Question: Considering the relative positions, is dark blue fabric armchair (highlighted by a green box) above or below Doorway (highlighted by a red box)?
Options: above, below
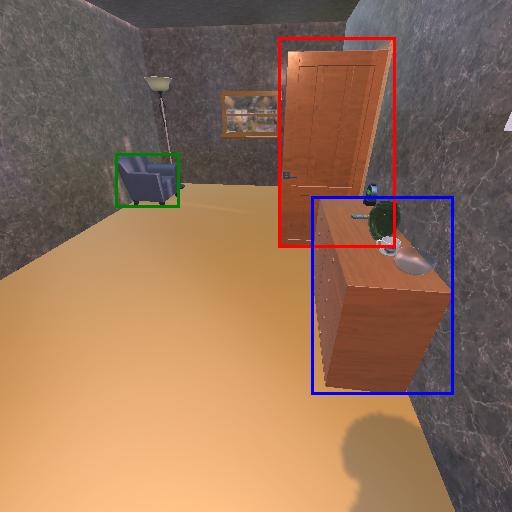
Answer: above